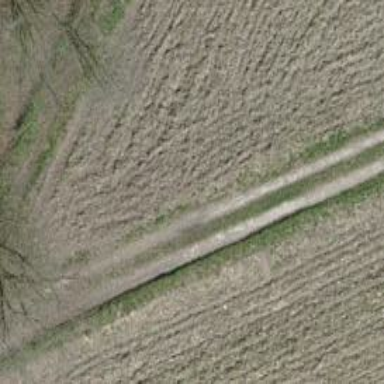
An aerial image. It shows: Unpaved track road.